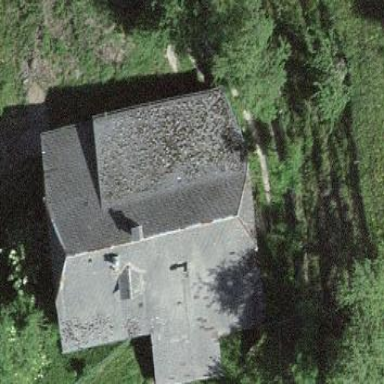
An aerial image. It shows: Farm building.